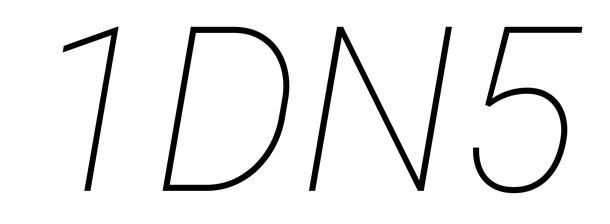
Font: Roboto-Italic_Thin_Italic